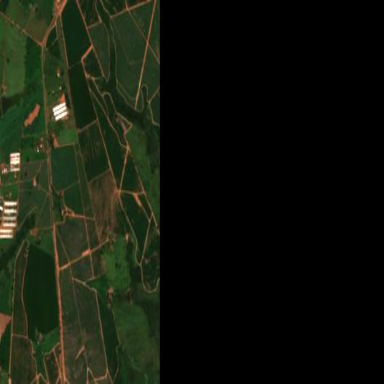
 which is harvested to produce sugar cane."